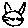
Label: cat